Question: After rotating the x_label, it could not align with major ticks or bars.

Here is my code:
'''
x = df3[df3['Database'] == 'aminoglycoside'].Resistance_gene
y = df3[df3['Database'] == 'aminoglycoside'].Percent
plt.figure(figsize=(30,15))
plt.xticks(fontsize=20,rotation=45)
plt.margins(0.05)
plt.subplots_adjust(bottom=0.15)
plt.bar(x,y,width=0.5)
'''
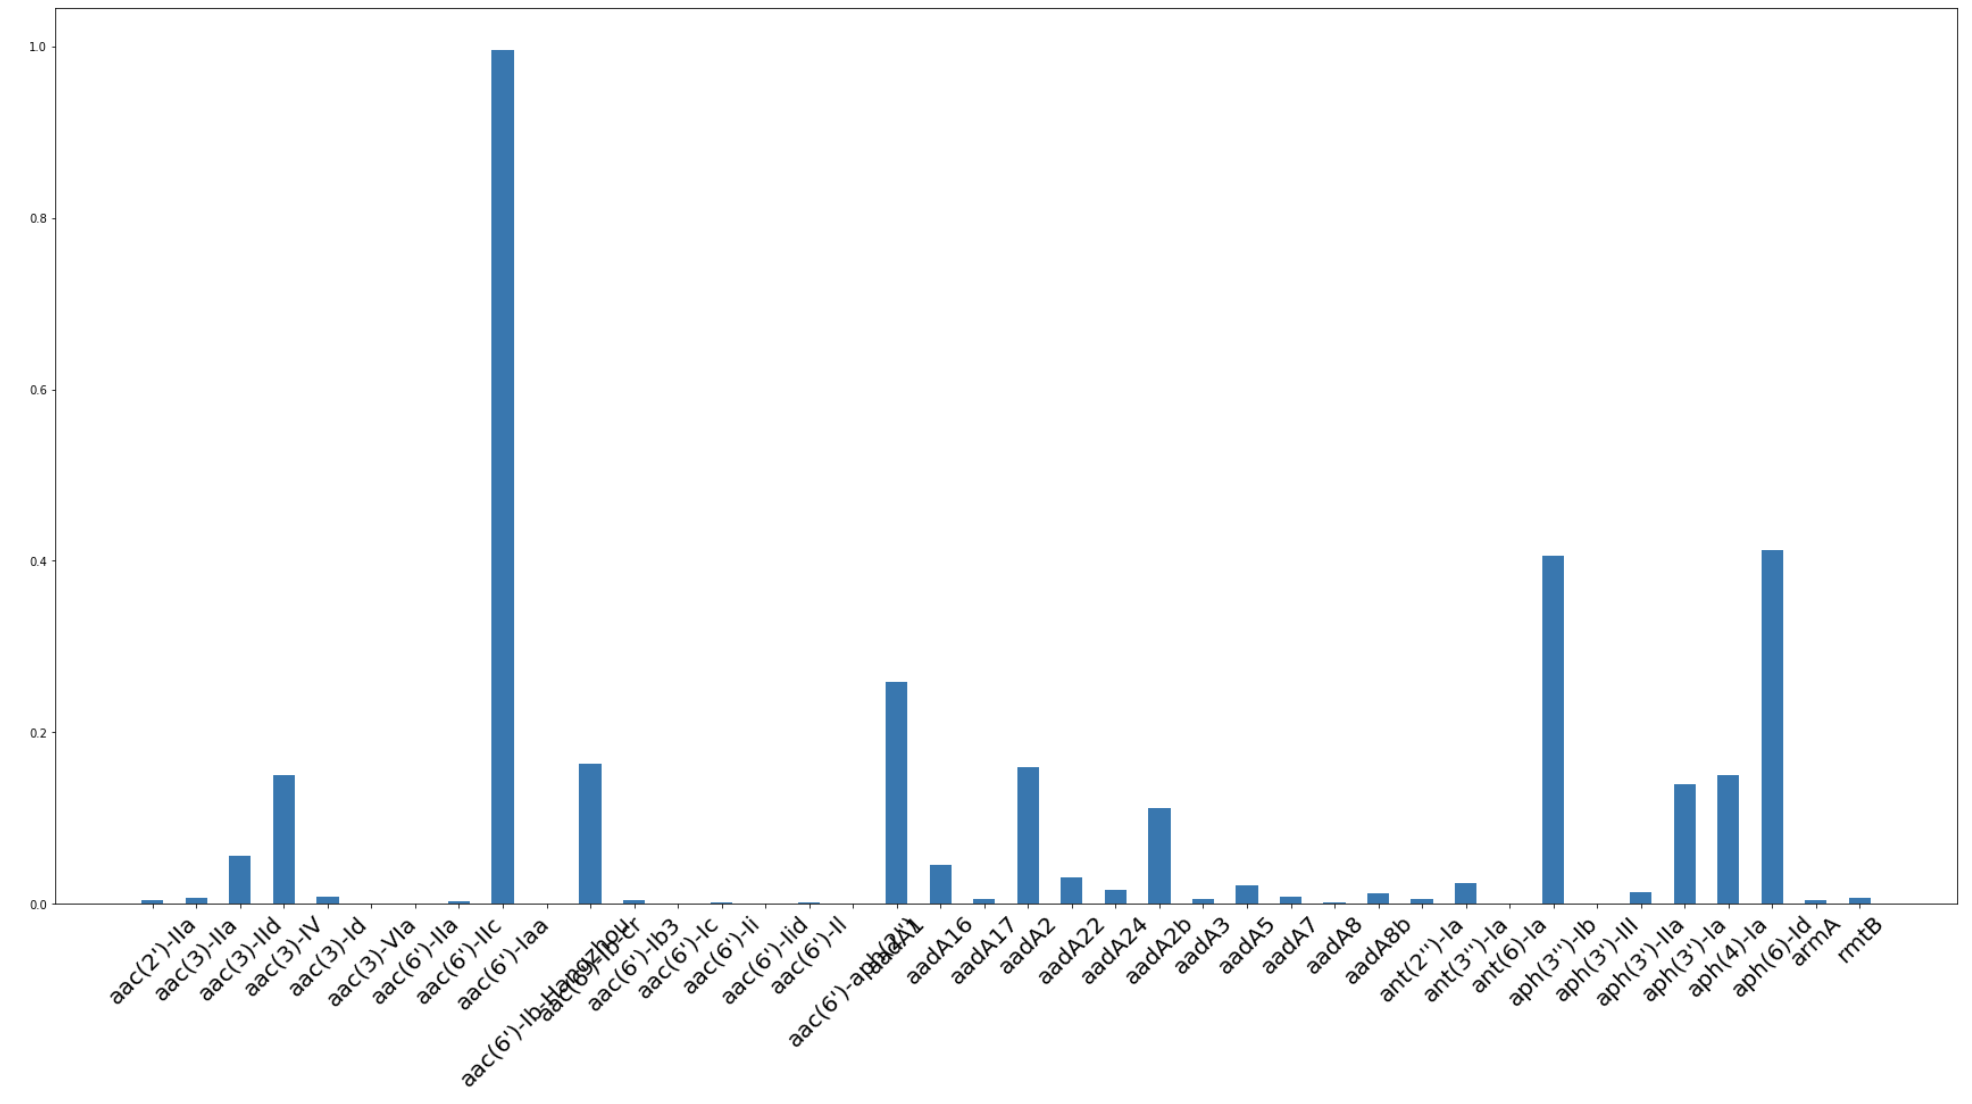
Answer: You can use the option and align the text to the right, e.g.
'''
import matplotlib.pyplot as plt
plt.plot(range(5))
plt.xticks(range(5),['some','long','labels','even','very long ones'],rotation=45,fontsize=20,horizontalalignment='right')
plt.show()
'''
and get this
<URL>